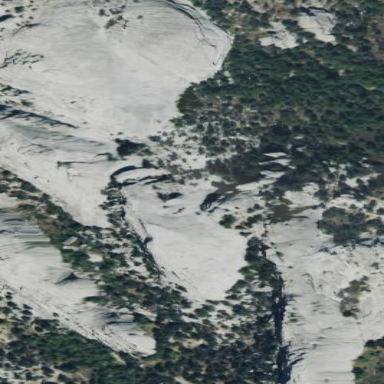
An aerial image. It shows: Landscape of bare rock.